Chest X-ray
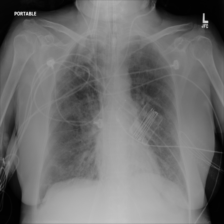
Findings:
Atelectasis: negative
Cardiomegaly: negative
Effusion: negative
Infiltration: positive
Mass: negative
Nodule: negative
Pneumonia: negative
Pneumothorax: negative
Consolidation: negative
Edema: negative
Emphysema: negative
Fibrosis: negative
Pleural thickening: negative
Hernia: negative